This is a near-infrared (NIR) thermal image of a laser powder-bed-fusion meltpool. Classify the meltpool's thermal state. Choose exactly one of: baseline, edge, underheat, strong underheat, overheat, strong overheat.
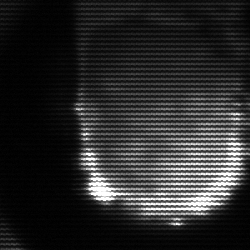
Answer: baseline